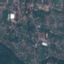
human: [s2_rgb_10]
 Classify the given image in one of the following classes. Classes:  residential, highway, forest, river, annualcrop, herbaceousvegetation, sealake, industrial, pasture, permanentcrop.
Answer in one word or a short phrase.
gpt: Residential